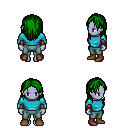
a pixel art fantasy rpg character, female body template, dark elf, purple skin, teal long-sleeve shirt, teal pants, green long hairstyle, cloth bracers, brown shoes, four views (front, back, left, right), 2x2 character sprite sheet, small pixel art, hard edges, no anti-aliasing